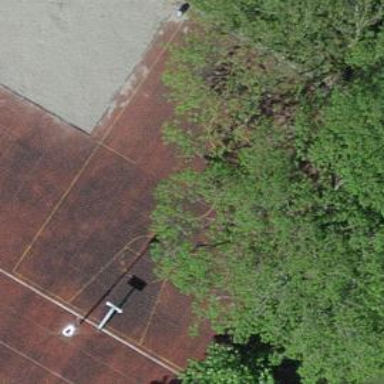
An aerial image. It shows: Basketball court on pitch.